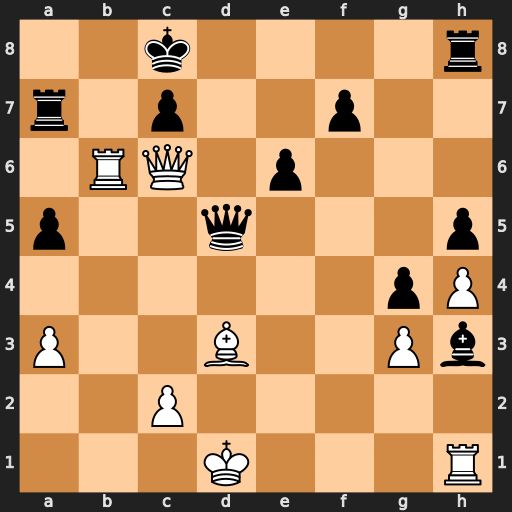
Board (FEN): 2k4r/r1p2p2/1RQ1p3/p2q3p/6pP/P2B2Pb/2P5/3K3R
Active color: w
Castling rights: -
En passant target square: -
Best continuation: Qxd5 exd5 Bf5+ Kd8 Rb8+